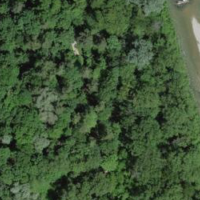
EUNIS habitat code: 41
Species observed at this site:
Gasterosteus aculeatus